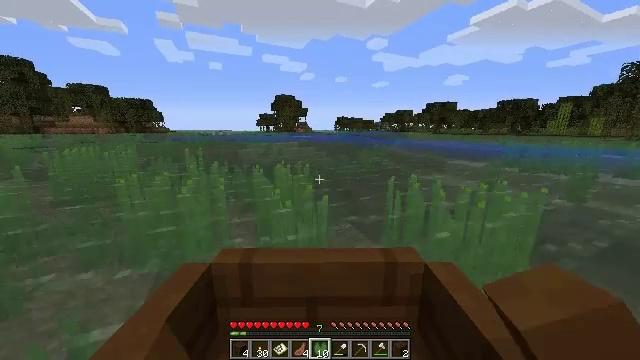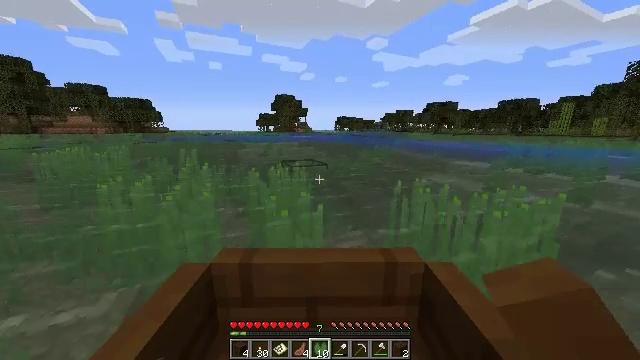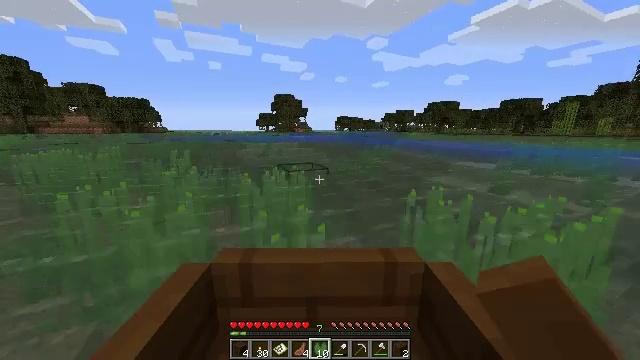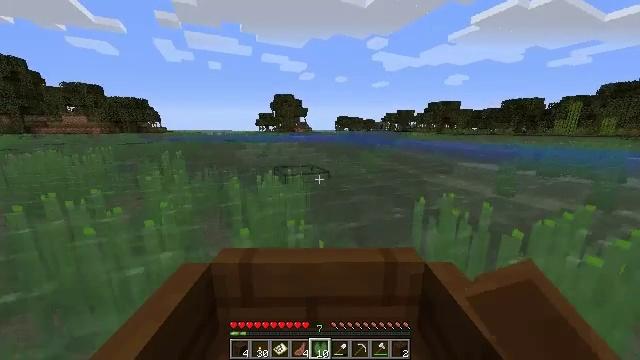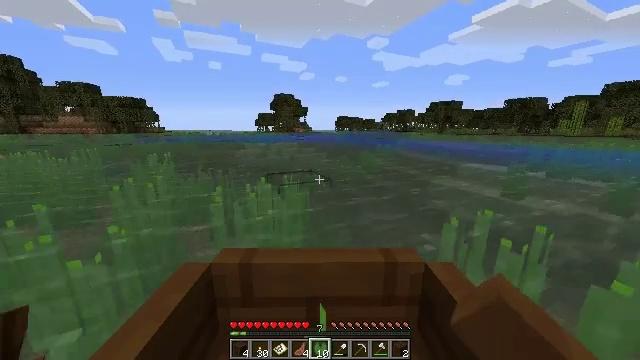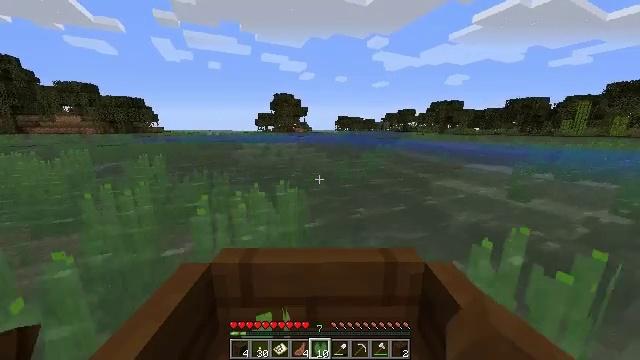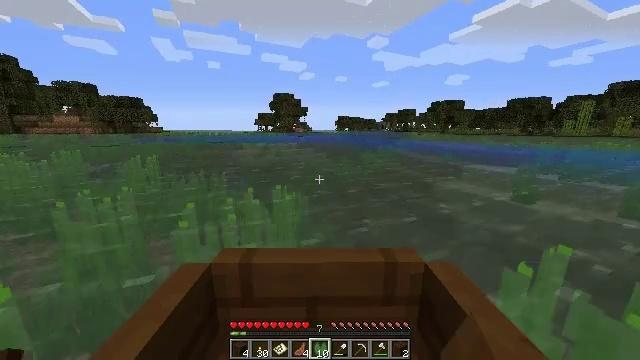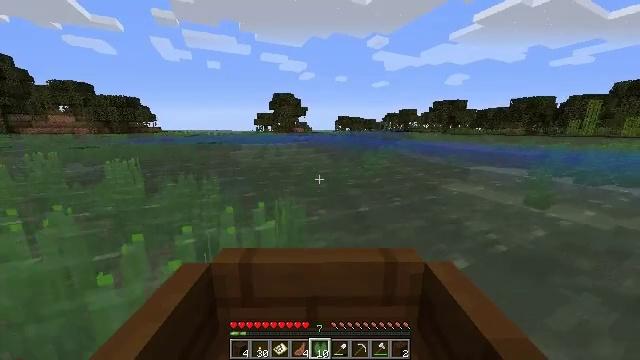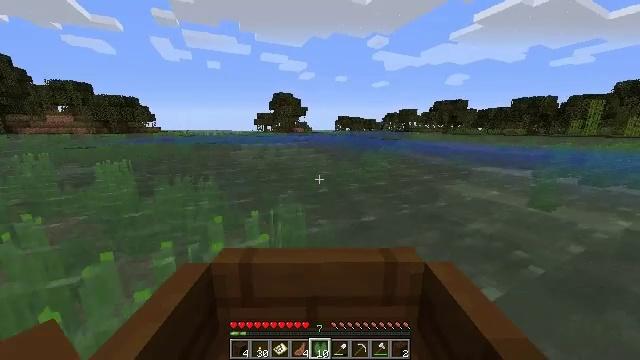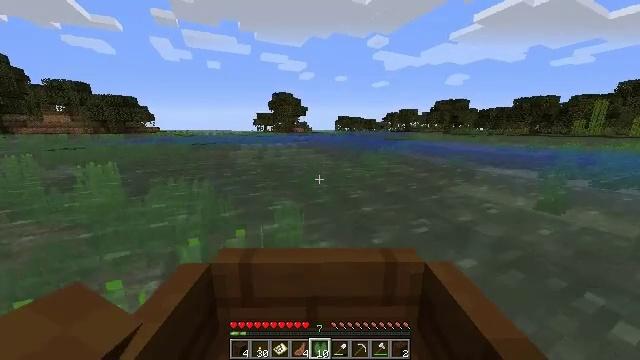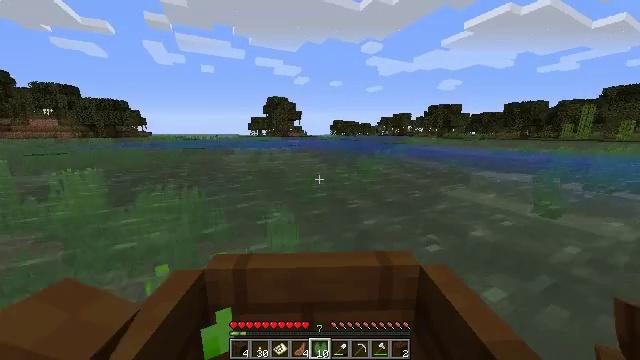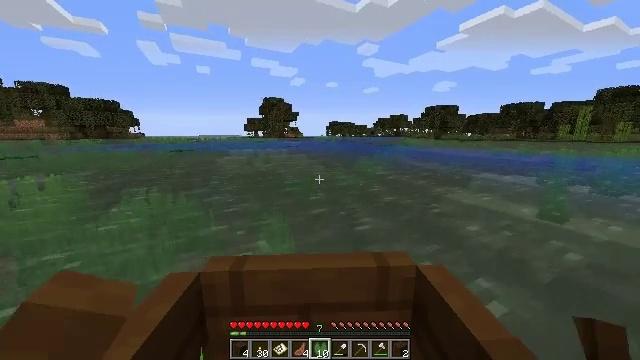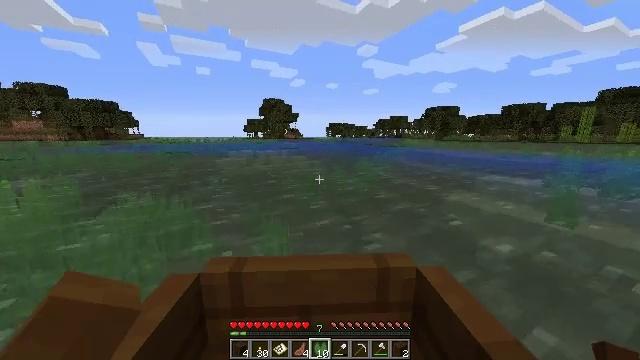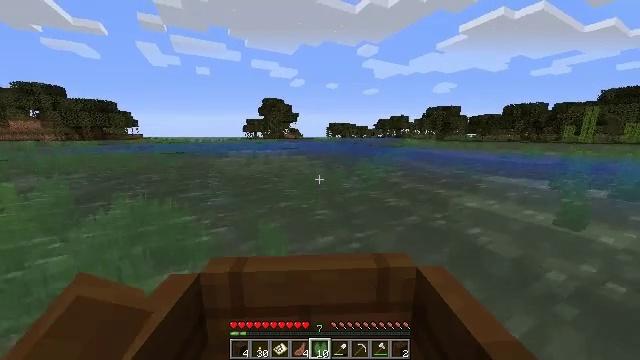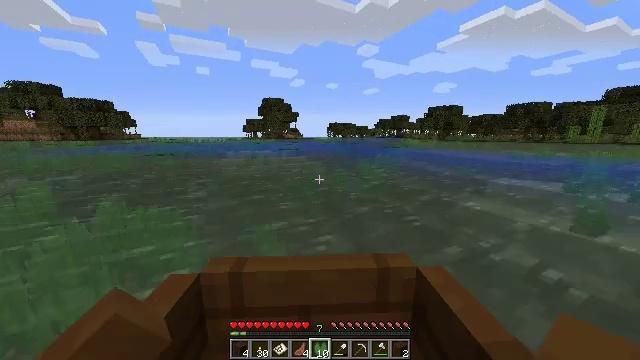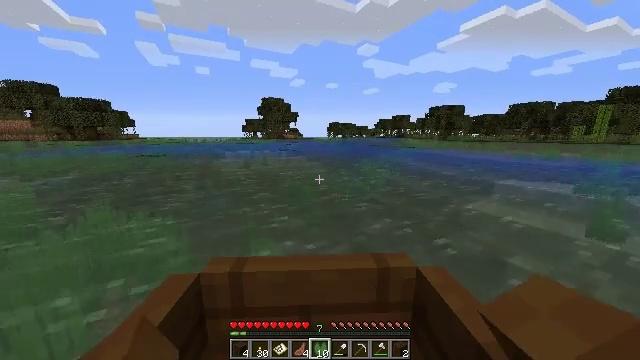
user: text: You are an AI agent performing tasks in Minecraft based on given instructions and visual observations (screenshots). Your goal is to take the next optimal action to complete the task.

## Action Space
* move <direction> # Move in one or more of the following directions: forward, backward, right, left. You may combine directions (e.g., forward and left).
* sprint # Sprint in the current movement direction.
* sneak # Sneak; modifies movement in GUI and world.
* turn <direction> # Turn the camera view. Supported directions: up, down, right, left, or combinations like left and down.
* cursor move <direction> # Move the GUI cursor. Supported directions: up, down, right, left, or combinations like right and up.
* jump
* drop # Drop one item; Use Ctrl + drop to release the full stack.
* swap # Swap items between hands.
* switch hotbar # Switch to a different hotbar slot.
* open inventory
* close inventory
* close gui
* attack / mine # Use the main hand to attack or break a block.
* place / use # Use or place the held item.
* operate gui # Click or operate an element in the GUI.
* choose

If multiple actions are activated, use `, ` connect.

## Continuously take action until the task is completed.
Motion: motion action
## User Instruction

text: Collect sugar cane near water sources.
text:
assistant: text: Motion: move forward
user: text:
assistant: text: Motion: move forward
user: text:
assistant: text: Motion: move forward
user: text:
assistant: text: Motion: move forward
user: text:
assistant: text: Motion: move forward
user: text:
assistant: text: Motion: move forward
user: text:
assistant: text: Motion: move forward
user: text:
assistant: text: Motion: move forward
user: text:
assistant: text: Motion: move forward
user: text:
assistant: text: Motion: move forward, turn right and up
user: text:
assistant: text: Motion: move forward
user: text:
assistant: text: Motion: move forward
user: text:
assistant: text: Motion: move forward
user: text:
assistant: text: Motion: move forward
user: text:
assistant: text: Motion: move forward
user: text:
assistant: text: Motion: move forward
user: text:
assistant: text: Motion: move forward
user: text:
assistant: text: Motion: move forward
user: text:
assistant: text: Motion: move forward
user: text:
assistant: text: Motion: move forward
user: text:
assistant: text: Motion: move forward
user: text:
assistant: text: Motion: move forward
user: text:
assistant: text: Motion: move forward
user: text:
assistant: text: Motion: move forward
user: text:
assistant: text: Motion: move forward
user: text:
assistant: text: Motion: move forward
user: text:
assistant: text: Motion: move forward
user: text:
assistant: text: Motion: move forward
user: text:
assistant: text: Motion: move forward
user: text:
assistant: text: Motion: move forward